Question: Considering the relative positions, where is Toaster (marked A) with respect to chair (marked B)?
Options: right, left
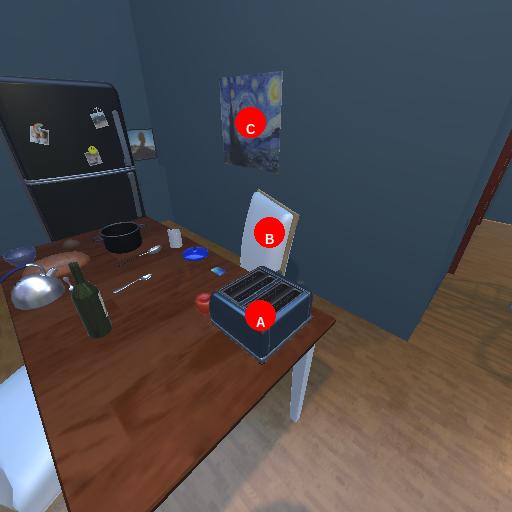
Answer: right